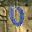
Label: 0